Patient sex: M
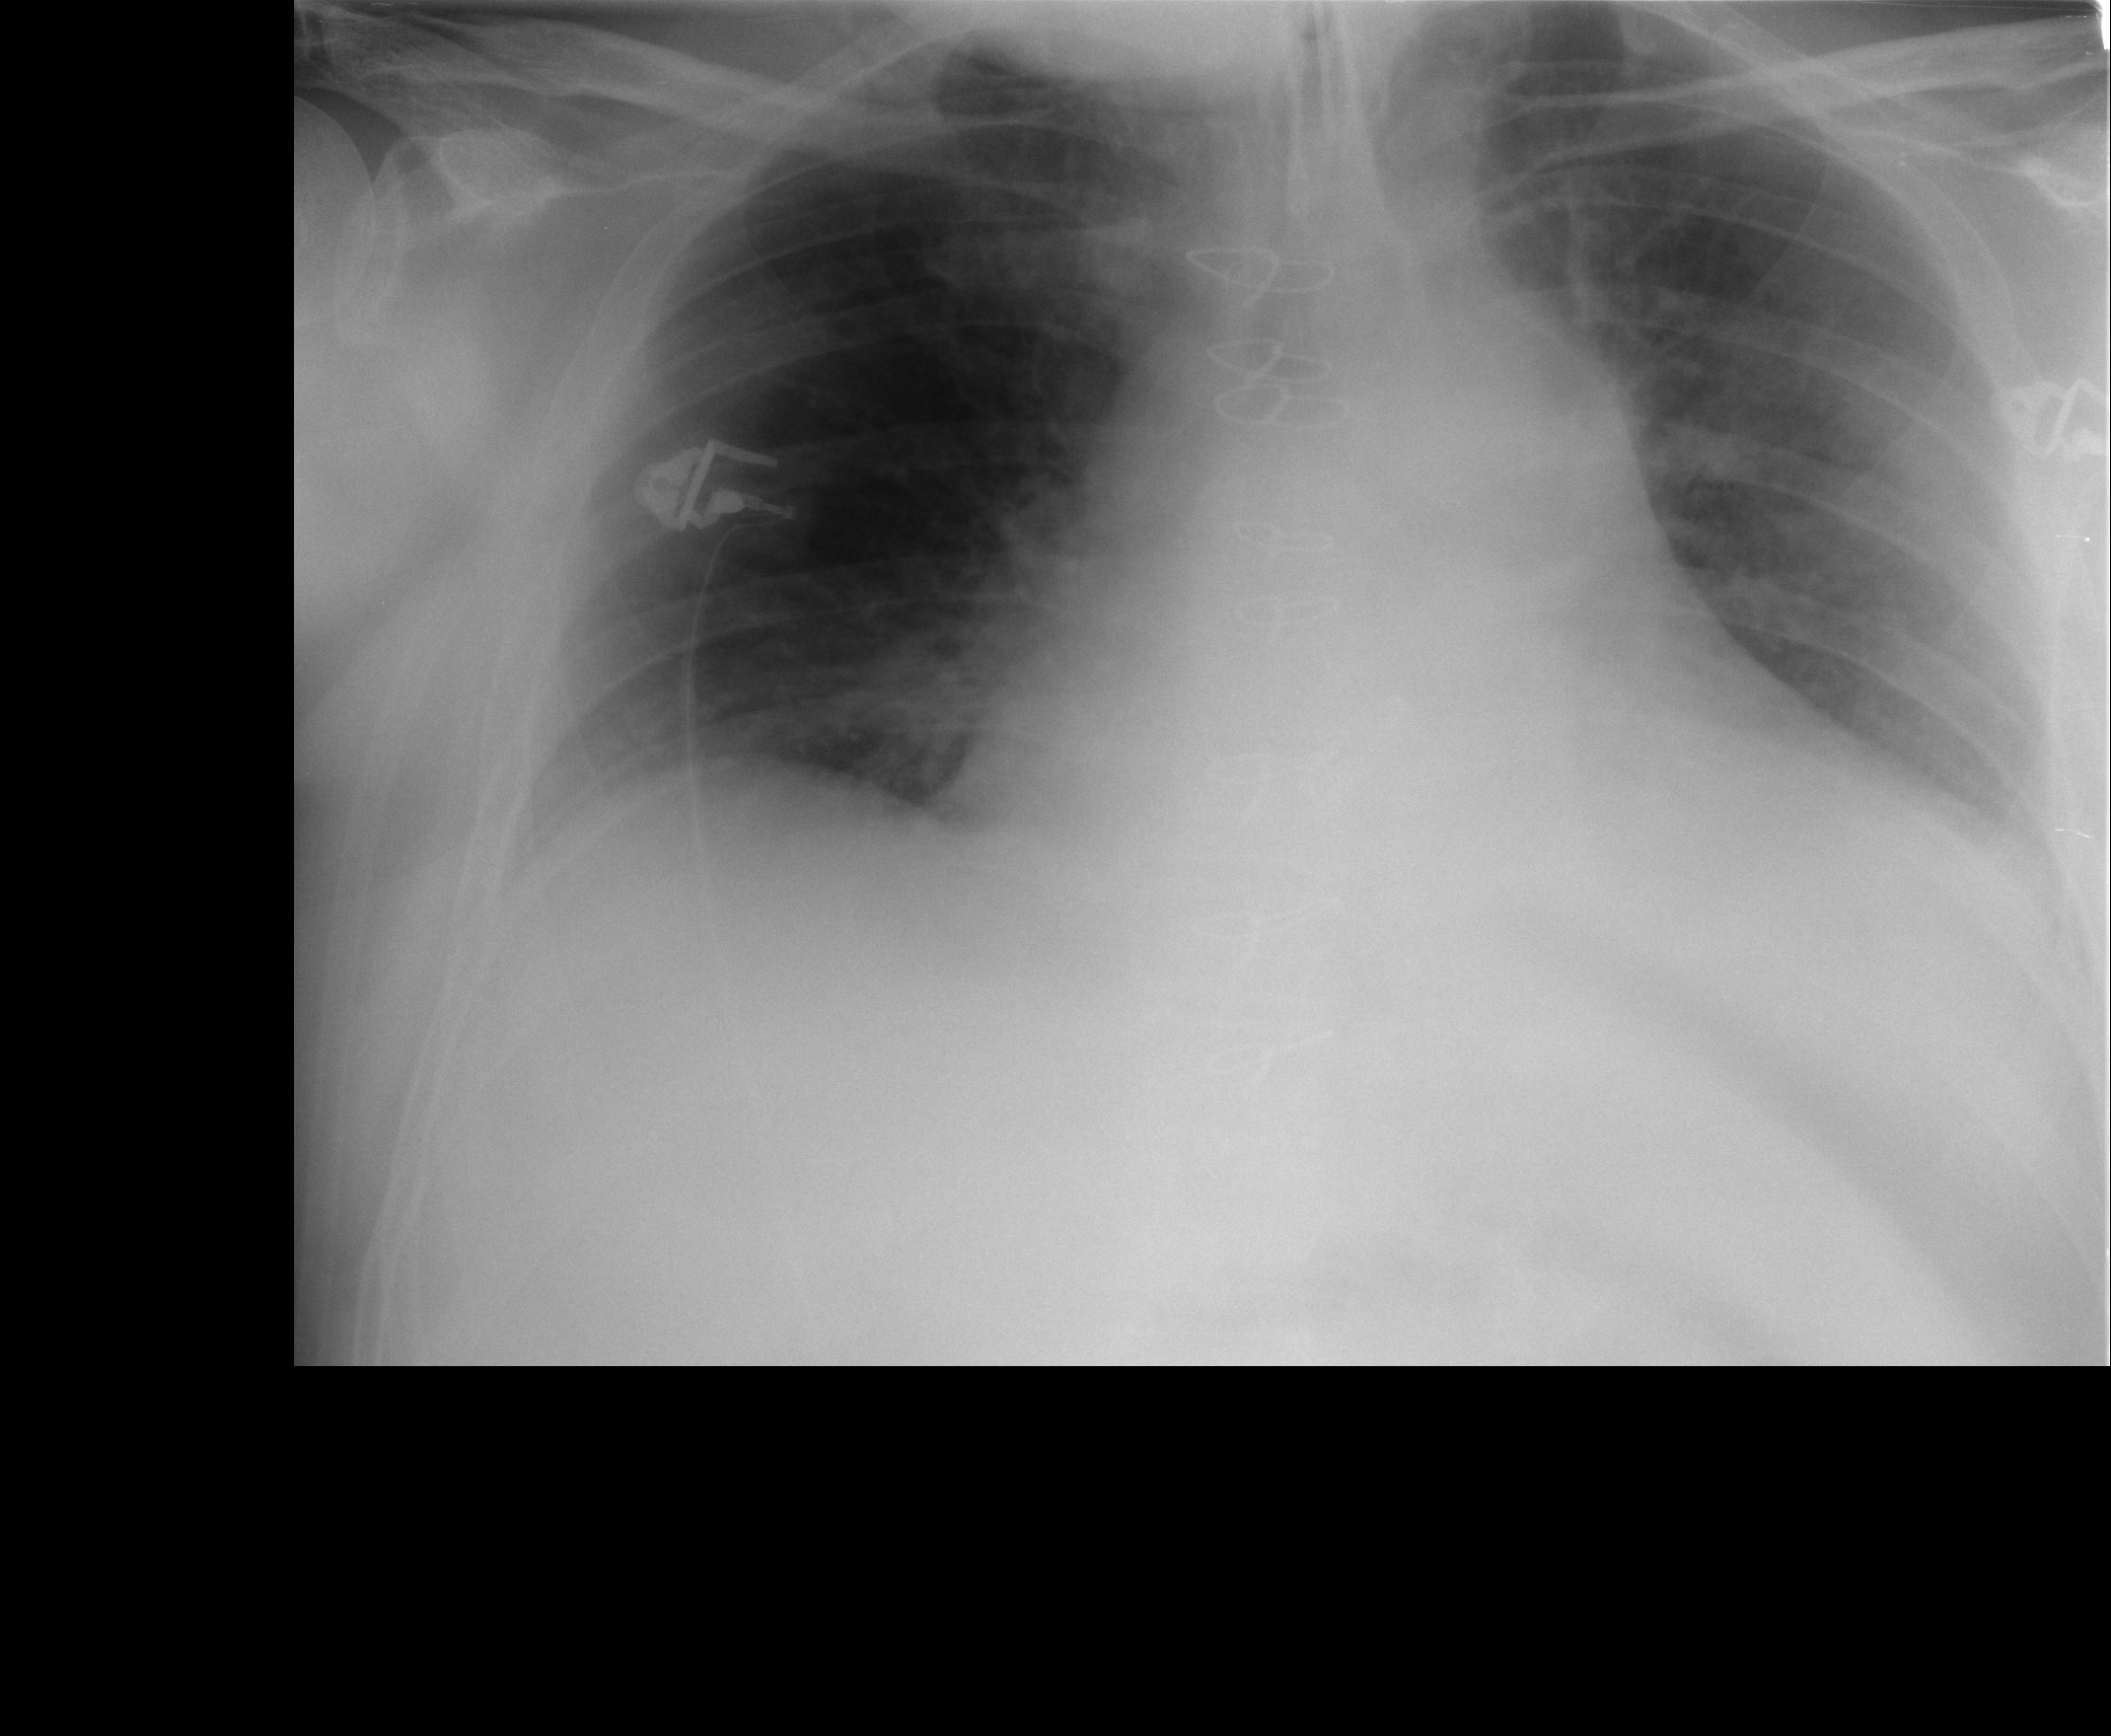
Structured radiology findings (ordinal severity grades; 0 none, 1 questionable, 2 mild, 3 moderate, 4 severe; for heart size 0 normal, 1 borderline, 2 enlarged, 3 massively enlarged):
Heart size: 2
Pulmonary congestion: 1
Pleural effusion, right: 0
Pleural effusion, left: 1
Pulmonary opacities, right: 0
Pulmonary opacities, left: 1
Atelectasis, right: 0
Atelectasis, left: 2